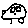
Label: car